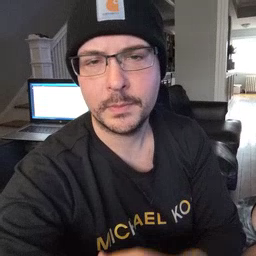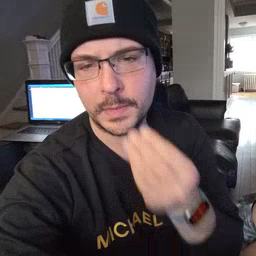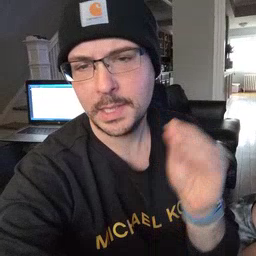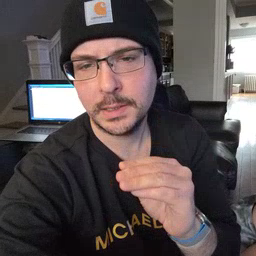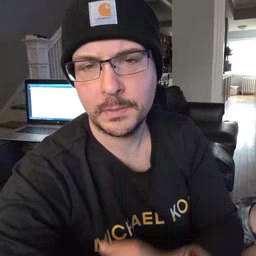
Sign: kiss